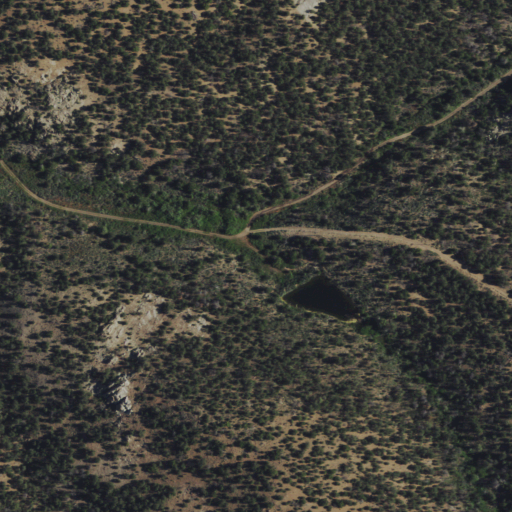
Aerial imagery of valley in Nevada named Water Canyon containing evergreen forest and shrub